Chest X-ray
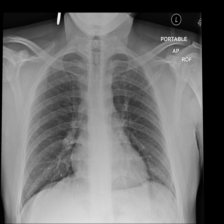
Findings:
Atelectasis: negative
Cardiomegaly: negative
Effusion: negative
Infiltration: negative
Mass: negative
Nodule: negative
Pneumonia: negative
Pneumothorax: negative
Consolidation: negative
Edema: negative
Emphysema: negative
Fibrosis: negative
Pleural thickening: negative
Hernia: negative